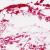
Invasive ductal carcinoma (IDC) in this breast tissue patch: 0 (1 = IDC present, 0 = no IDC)